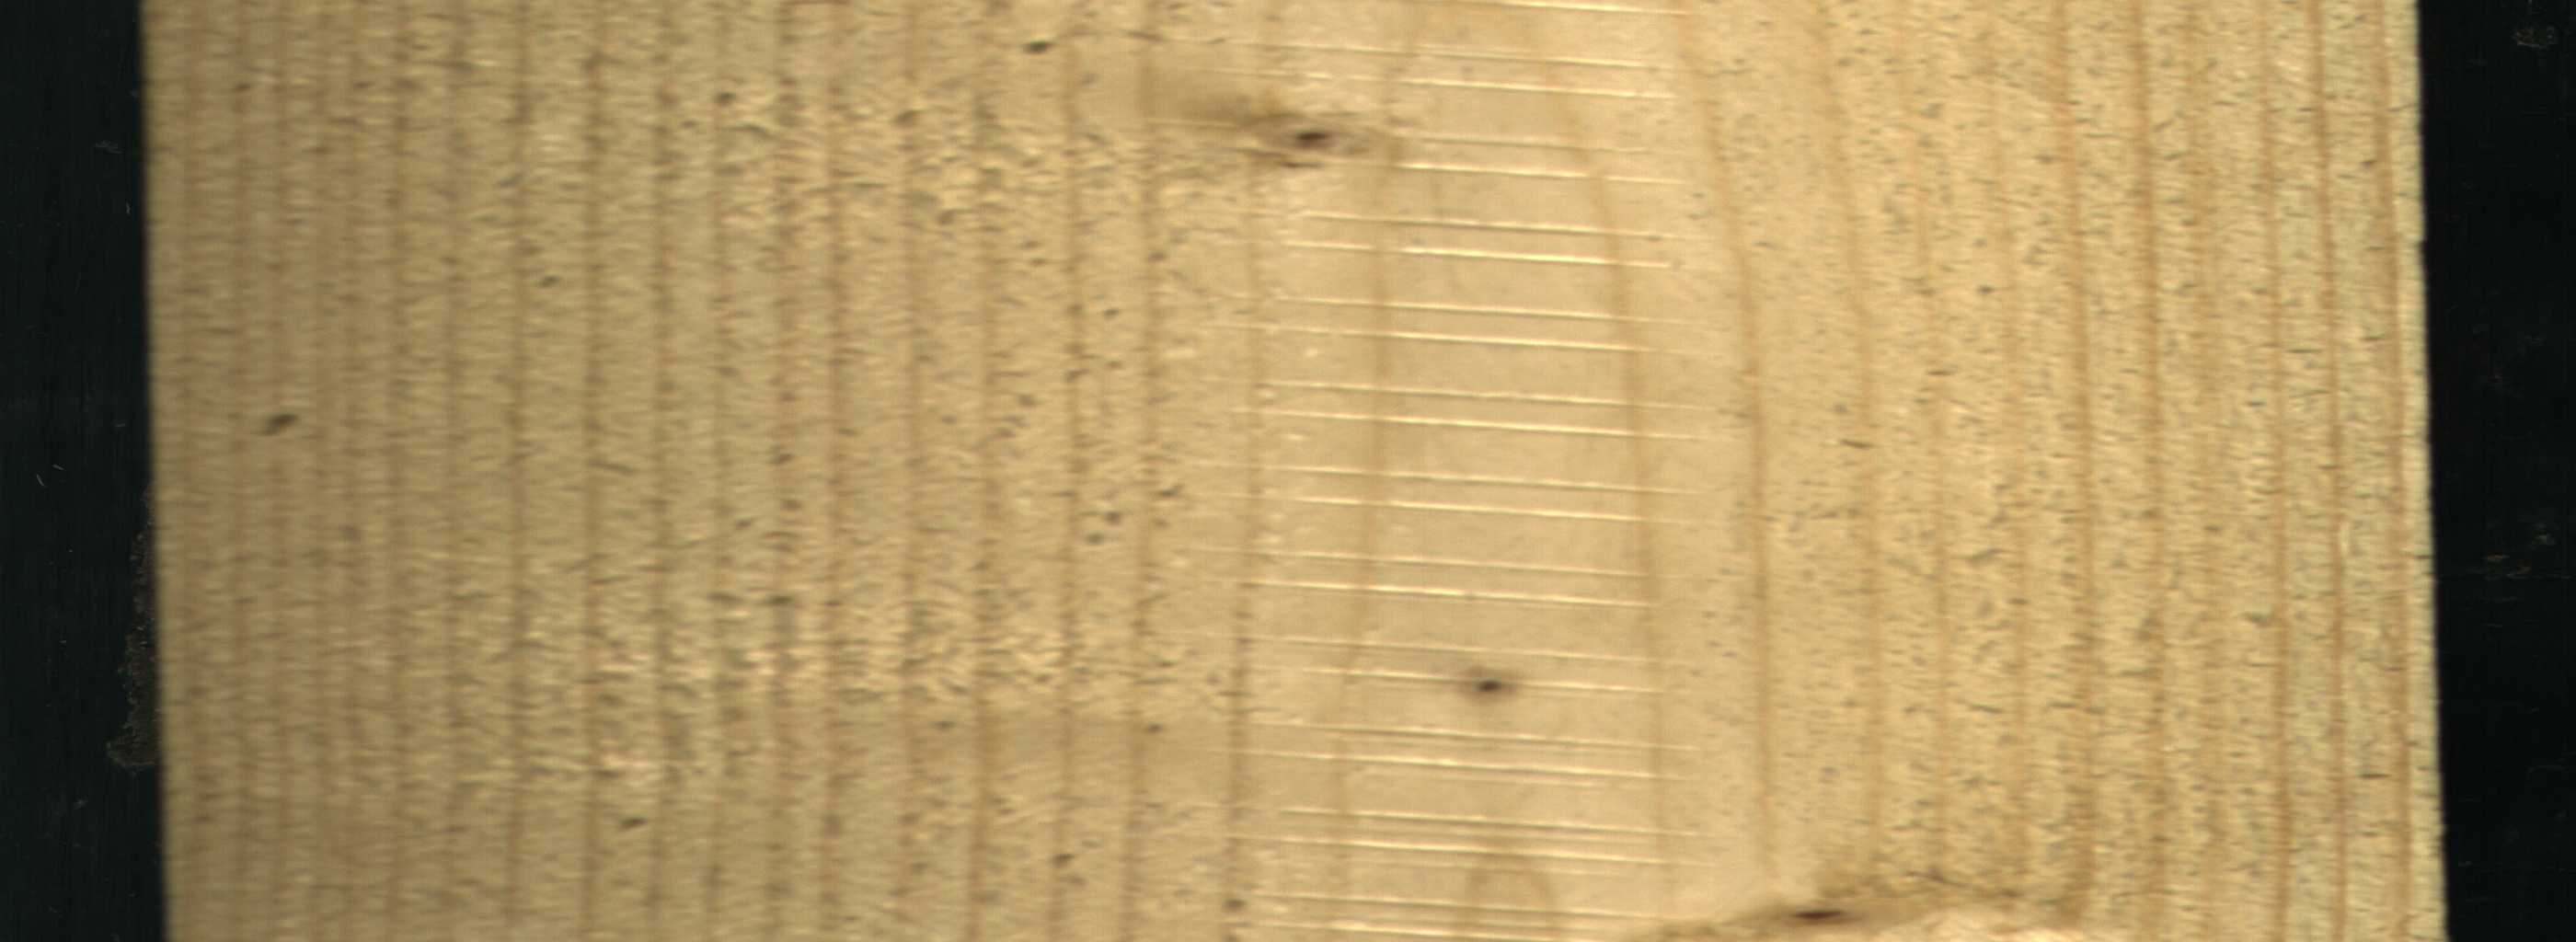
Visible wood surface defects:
Dead_Knot
Live_Knot
Live_Knot